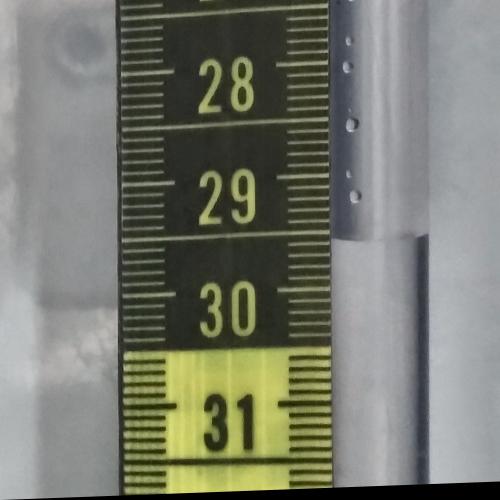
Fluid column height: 29.6 cm